Question: I'd like to highlight text in a specific field Estado(state) currently it has 3 states, "activo", "inactivo" and "pendiente" , when it matchs to pendiente i want to highlight the text changing the color to red, but no idea where to do the corresponding modifications.
I'm attaching an image to a better view.

thanks in advance
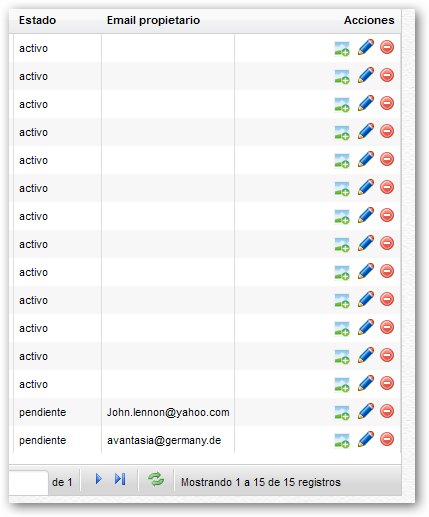
Answer: it called <URL> it will "process" the column before it shown to user.
here's example
'''
public function webpages()
{
$c = new grocery_CRUD();
$c->set_table('status');
$c->columns('estado','email_propietario');
$c->callback_column('estado',array($this,'_callback_active_state'));
$output = $c->render();
$this->_view_output($output);
}
public function _callback_active_state($value, $row)
{
if ($row->estado == 'pendiente'){
return "<pre style='color:red'>".$row->estado."</pre>";}
else {return $row->estado;}
}
'''